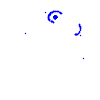
Particle: kaon